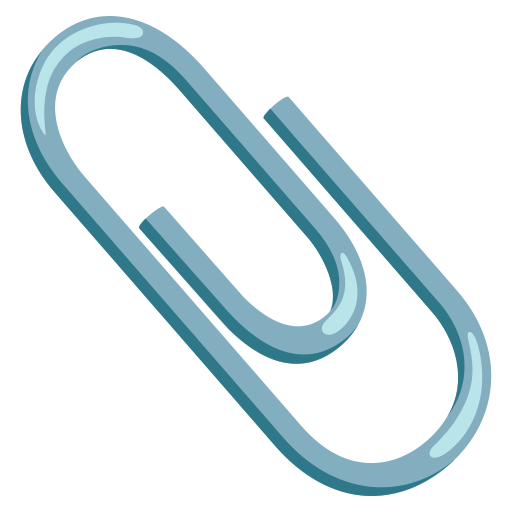
Emoji: 📎